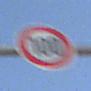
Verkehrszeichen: Geschwindigkeit100
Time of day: SunriseSunset
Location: Outdoor (Urban)
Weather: Clear
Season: NotSpecified
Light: Natural